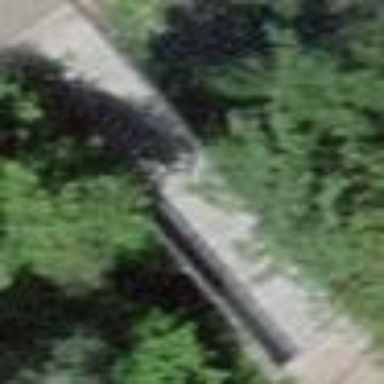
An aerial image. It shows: Beam bridge made by humans.